Question: I use HTML5 canvas to draw a heart shape:
'''
<!DOCTYPE HTML>
<html>
<head>
<style>
body {
margin: 0px;
padding: 0px;
}
</style>
</head>
<body>
<canvas id="myCanvas" width="1366" height="600"></canvas>
<script>
var heart = [
[707,359],[707,359],[707,359],[707,359],[708,358],[711,354],[713,352],[714,348],[716,345],[720,335],
[721,334],[722,333],[724,332],[725,330],[727,327],[731,322],[734,320],[737,318],[740,314],[743,312],
[745,311],[749,309],[753,308],[757,306],[761,303],[764,302],[767,302],[771,301],[774,301],[778,301],
[783,301],[786,301],[790,300],[796,300],[801,300],[805,300],[809,300],[811,300],[815,302],[817,303],
[820,305],[822,306],[824,307],[827,309],[830,311],[834,313],[836,314],[838,316],[841,318],[844,321],
[845,324],[847,326],[849,328],[852,332],[853,334],[855,336],[857,337],[858,339],[860,341],[862,345],
[863,349],[863,352],[864,356],[864,359],[865,362],[866,364],[868,368],[869,372],[870,377],[871,381],
[872,384],[872,388],[872,392],[872,395],[872,399],[872,401],[872,405],[872,409],[871,412],[870,417],
[869,419],[869,422],[867,427],[866,429],[865,434],[863,438],[862,442],[861,443],[860,445],[857,448],
[854,451],[852,454],[849,456],[846,459],[843,460],[836,466],[835,466],[833,467],[821,475],[820,477],
[819,478],[817,481],[815,483],[811,486],[808,487],[803,491],[802,491],[800,492],[795,493],[791,497],
[789,498],[786,498],[780,502],[772,507],[770,510],[767,511],[762,516],[758,520],[756,524],[753,527],
[750,529],[746,532],[741,534],[736,537],[732,538],[731,539],[735,537],[735,537],[735,537],[730,543],
[729,546],[727,551],[726,553],[723,555],[721,558],[715,568],[714,570],[714,572],[713,575],[708,585],
[708,586],[707,586],[704,583],[704,359],[704,359],[700,356],[698,352],[697,350],[696,345],[694,343],
[693,340],[690,335],[688,335],[687,334],[683,332],[681,329],[677,326],[675,323],[672,319],[669,314],
[668,312],[663,310],[660,310],[656,310],[653,309],[647,309],[644,308],[642,308],[637,307],[632,303],
[628,301],[624,297],[621,297],[619,297],[616,297],[616,298],[616,299],[614,300],[620,302],[620,302],
[620,302],[618,302],[612,302],[605,302],[598,302],[596,303],[594,305],[592,307],[590,309],[586,310],
[583,313],[582,315],[579,319],[576,320],[573,323],[571,325],[569,327],[563,329],[560,333],[558,336],
[557,338],[556,341],[555,343],[551,346],[549,349],[549,354],[549,357],[547,361],[546,367],[543,372],
[542,375],[541,380],[540,381],[540,382],[540,382],[540,382],[540,382],[540,384],[540,386],[540,389],
[539,391],[539,394],[539,398],[539,404],[539,408],[539,412],[539,416],[540,423],[542,428],[544,433],
[549,436],[552,439],[555,442],[557,445],[560,448],[562,452],[564,459],[565,461],[560,449],[560,449],
[561,450],[571,458],[580,466],[584,469],[587,473],[589,476],[591,477],[575,466],[575,466],[575,466],
[576,466],[582,471],[587,475],[590,477],[594,481],[598,484],[601,489],[604,491],[607,495],[611,496],
[617,498],[622,500],[626,501],[629,504],[633,508],[636,510],[642,515],[650,522],[651,525],[655,528],
[657,529],[660,530],[663,530],[667,533],[671,534],[676,536],[679,537],[681,539],[683,540],[676,536],
[676,536],[676,536],[679,539],[684,546],[687,548],[689,551],[692,554],[696,558],[698,563],[701,567],
[702,571],[704,574],[705,577],[706,579],[707,580],[708,582],[709,586]
];
var canvas = document.getElementById('myCanvas');
var context = canvas.getContext('2d');
context.beginPath();
context.moveTo(707, 359);
for(var i = 1; i < (heart.length - 1) ; i++){
context.lineTo(heart[i][0], heart[i][1])
}
// line 1
context.lineWidth = 2;
context.strokeStyle = 'blue';
context.stroke();
</script>
</body>
</html>
'''
It looks like this:

Is there easier way to generate the coordinates data for other shapes? I hope there is some tool let me draw a shape sketch and generate coordinates data for me.
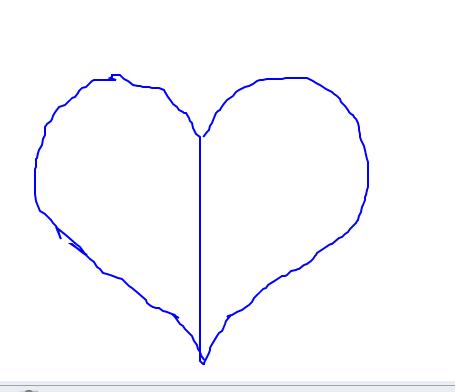
Answer: # Recorder
<URL>
You need a way to record your points so you can reproduce them as a string, array etc.
This will record anything you draw onto the canvas:
'''
var points = [], /// holds strokes and points
isDown = false, /// for draw mode
prevX, prevY; /// for draw mode
'''
At the first click, record the first point:
'''
canvas.onmousedown = function(e) {
/// adjust mouse position (see below)
var pos = getXY(e);
/// this is used to draw a line
prevX = pos.x;
prevY = pos.y;
/// add new stroke
points.push([]);
/// record point in this stroke
points[points.length - 1].push([pos.x, pos.y]);
/// we are in draw mode
isDown = true;
}
'''
Then it's simply a matter of pushing all the points drawn to the current stroke:
'''
canvas.onmousemove = function(e) {
if (!isDown) return;
var pos = getXY(e);
/// draw a line from previous point to this
ctx.beginPath();
ctx.moveTo(prevX, prevY);
ctx.lineTo(pos.x, pos.y);
ctx.stroke();
/// set previous to this point
prevX = pos.x;
prevY = pos.y;
/// record to current stroke
points[points.length - 1].push([pos.x, pos.y]);
}
'''
And on mouse up; in the demo it produces the points as string which can be copied directly into your JS code:
'''
canvas.onmouseup = function() {
isDown = false;
coords.innerHTML = JSON.stringify(points);
}
'''
We adjust the mouse position so it becomes relative to canvas:
'''
function getXY(e) {
var r = canvas.getBoundingClientRect();
return {x: e.clientX - r.left, y: e.clientY - r.top}
}
'''
## Render
Now that we have the points recorded we need a way to reproduce them.
This snippet is able to render the strokes and points we just recorded - for the demo I set red color to differentiate between rendered strokes and drawn:
'''
function renderPoints(points) {
ctx.clearRect(0, 0, canvas.width, canvas.height);
ctx.strokeStyle = '#f00';
/// get a stroke
for(var i = 0, t, p, pts; pts = points[i]; i++) {
/// render stroke
ctx.beginPath();
ctx.moveTo(pts[0][0], pts[0][2]);
for(t = 1; p =pts[t]; t++) {
ctx.lineTo(p[0], p[1]);
}
ctx.stroke();
}
ctx.strokeStyle = '#000';
}
'''
# Conclusion
This heart (?!):

produces these points for you:
> [[[103,99],[103,100],[103,98],[105,93],[115,79],[129,61],[139,52],[145,49],[149,49],[152,51],[154,54],[155,57],[156,65],[154,79],[152,89],[149,99],[145,110],[139,124],[131,142],[118,163],[108,176],[101,184],[97,185],[94,187],[87,187],[76,180],[65,166],[60,156],[54,145],[46,119],[41,98],[39,84],[39,81],[39,79],[39,77],[39,76],[40,75],[42,74],[43,72],[46,69],[47,67],[48,67],[49,67],[50,67],[51,68],[52,69],[54,70],[61,75],[71,87],[82,101],[84,105],[87,108],[89,111],[89,112],[89,113],[89,114],[89,115],[89,116],[90,118]]]
They can be given directly to the render method, or the stroke/point array can be made more sophisticated by that you prefix it with some code to allow you to copy-and-paste the produced string directly, for example:
'''
var code = ' var points = ' + JSON.stringify(points) + ';';
'''
<URL>